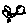
Label: bird